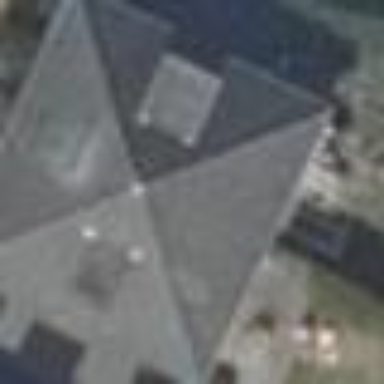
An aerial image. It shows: Semidetached house with pyramidal roof shape.